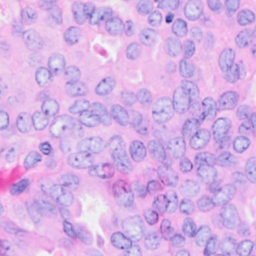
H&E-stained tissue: Breast